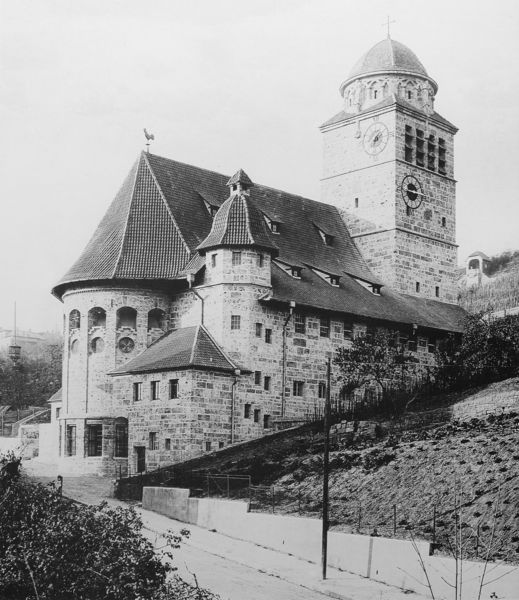
Titel: Außenansicht der Erlöserkirche mit Pfarrhaus, Birkenwaldstr. 24
Künstler: Theodor Fischer
Standort: Stuttgart
Institution: Erlöserkirche mit Pfarrhaus
Schlagwörter: baum, berg, blätter, himmel, laub, schatten, weiß, kirchturm, stadt, fenster, grau, laterne, licht, schwarz, strasse, dach, gebäude, weg, architektur, stein, steine, bild, feld, hügel, busch, büsche, gebüsch, kirche, sonne, land, gotik, anhöhe, dachziegel, turm, garten, schiff, fassade, mast, hang, mauer, ziegel, steil, backstein, kuppel, uhr, foto, fotografie, außen, bürgersteig, glockenturm, kloster, kreuz, türmchen, türme, rundfenster, dom, gauben, mauerwerk, schwarz weiß, photo, kirchenschiff, bewachsen, fenstergitter, glocke, hanglage, apsis, romanik, chor, klostergarten, anpflanzung, zeiger, zifferblatt, kirchturmuhr, turmuhr, dachgaube, basilika, schießscharten, rundbau, ziegelstein, wetterhahn, uhren, westturm, wehrturm, stützmauer, stüzmauer, festungskirche, starssenlaterne, schwerz-weiss, wehrkirche